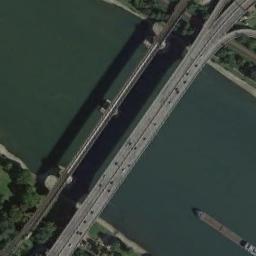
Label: bridge